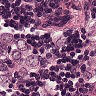
Metastatic tissue present: yes